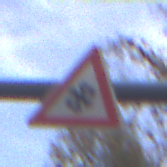
Verkehrszeichen: SchneeOderEisglaette
Umgebung: Outdoor, Urban
Tageszeit: MorningAfternoon
Wetter: PartlyCloudy
Licht: Natural
Jahreszeit: NotSpecified
Kontrast: LowContrast